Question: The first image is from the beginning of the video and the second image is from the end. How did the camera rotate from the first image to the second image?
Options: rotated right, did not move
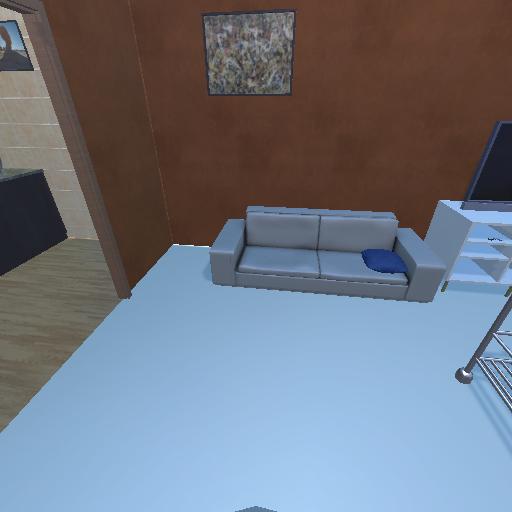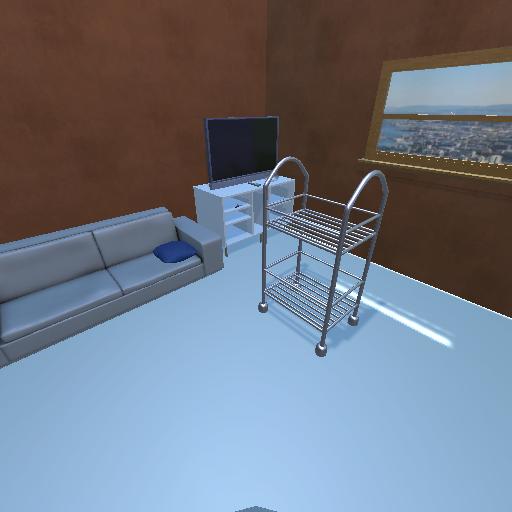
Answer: rotated right